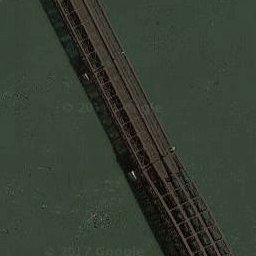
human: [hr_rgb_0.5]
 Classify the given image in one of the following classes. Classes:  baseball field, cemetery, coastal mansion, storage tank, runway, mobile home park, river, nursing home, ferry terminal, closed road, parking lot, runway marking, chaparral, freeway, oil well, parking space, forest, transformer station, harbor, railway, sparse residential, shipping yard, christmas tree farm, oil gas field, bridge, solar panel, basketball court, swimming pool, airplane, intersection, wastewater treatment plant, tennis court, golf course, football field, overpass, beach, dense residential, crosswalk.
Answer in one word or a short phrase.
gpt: bridge